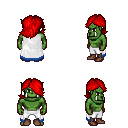
a pixel art fantasy rpg character, male body template, orc, green skin, white trimmed cape, white pants, red swoop hairstyle, brown shoes, four views (front, back, left, right), 2x2 character sprite sheet, small pixel art, hard edges, no anti-aliasing